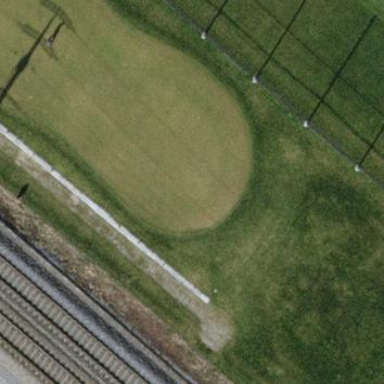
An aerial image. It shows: Golf green.